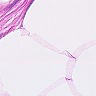
Metastatic tissue present: no